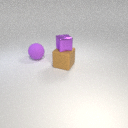
large brown rubber cube to the right of large purple rubber sphere